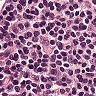
Metastatic tissue present: no